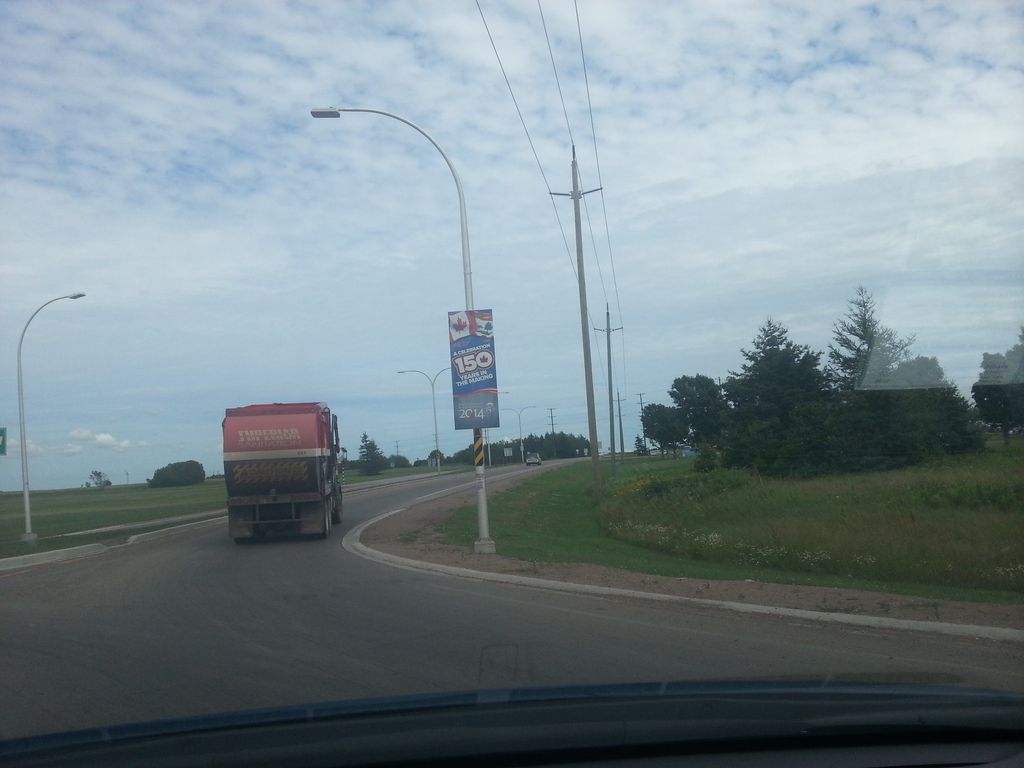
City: charlottetown